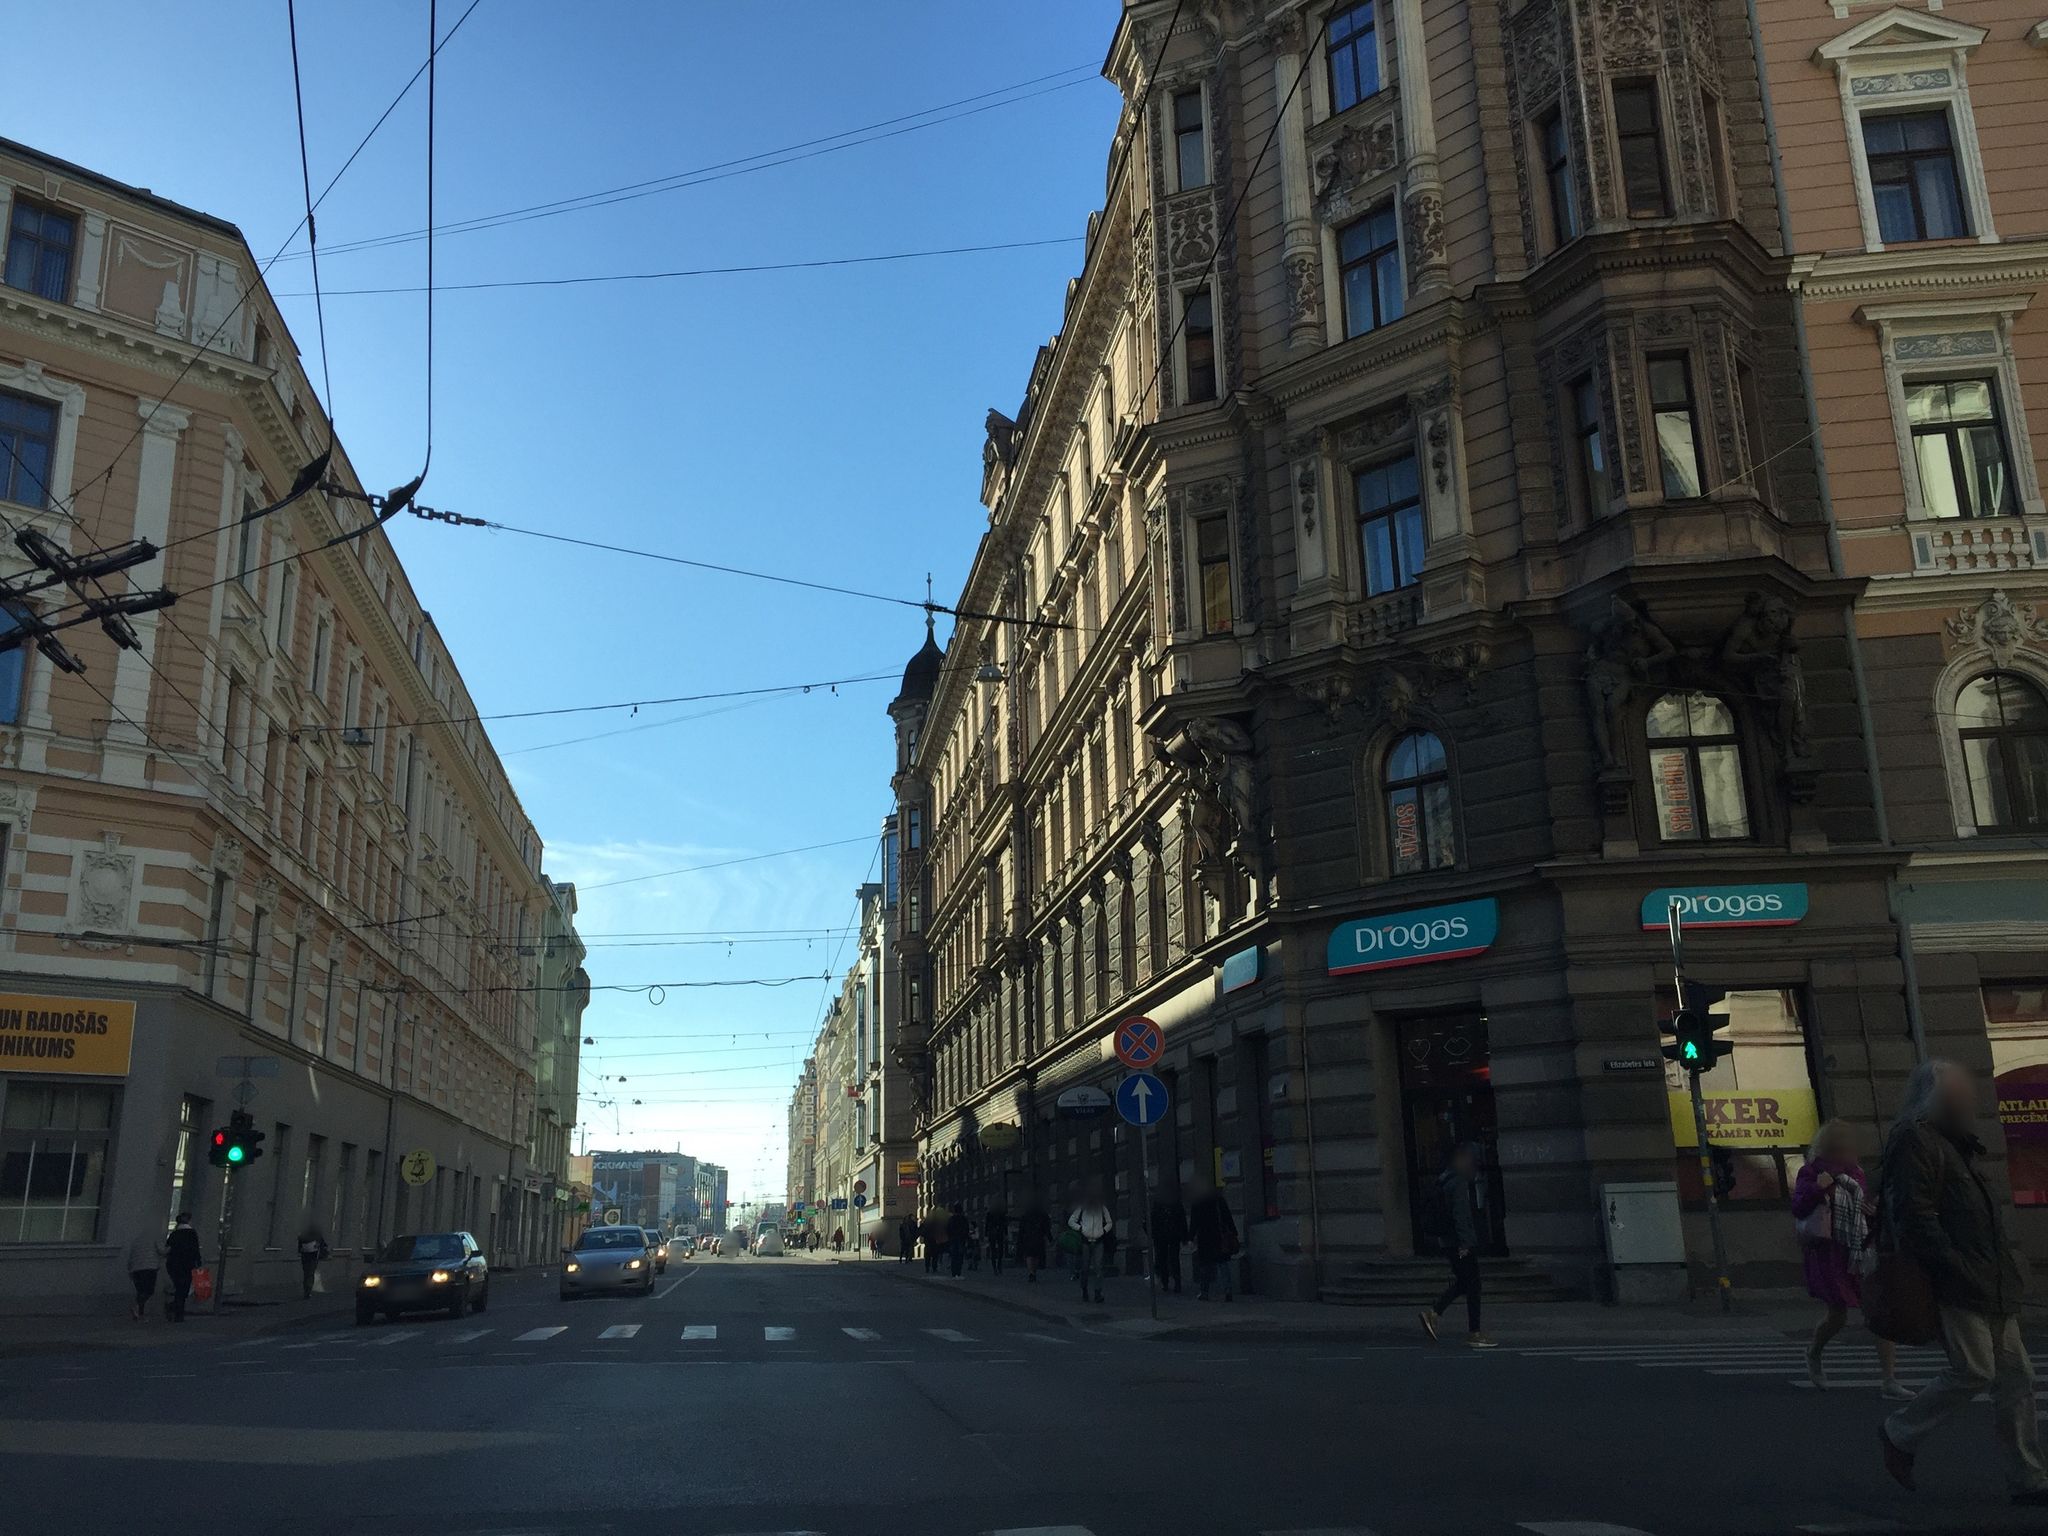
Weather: clear
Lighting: day
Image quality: good
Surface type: railway
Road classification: primary
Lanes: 2
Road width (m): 1.5
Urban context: urban centre
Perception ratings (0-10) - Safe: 3.79, Lively: 7.87, Beautiful: 2.99, Boring: 2.43, Depressing: 1.69, Wealthy: 7.73